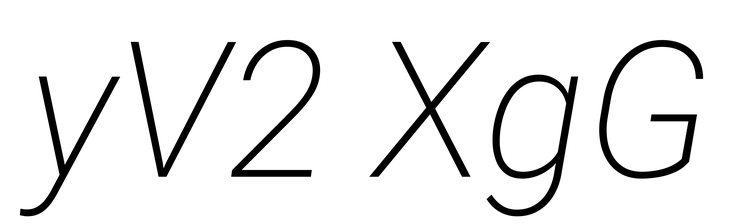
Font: Roboto-Italic_ExtraLight_Italic